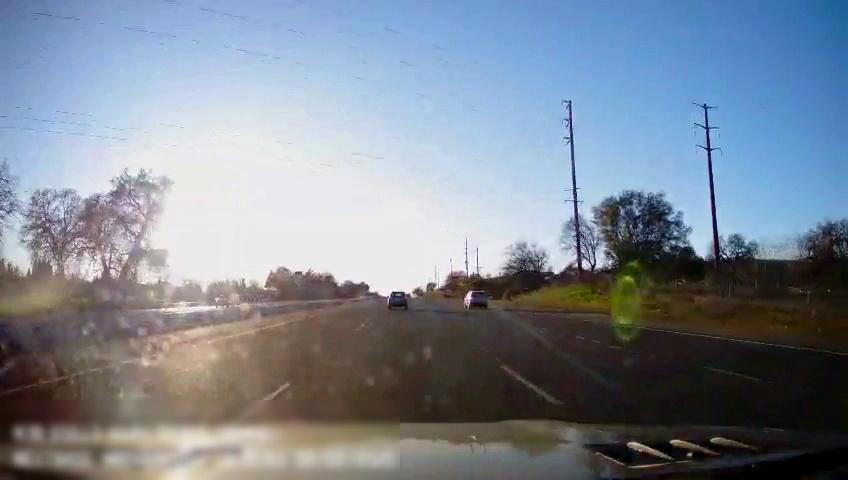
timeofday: Day
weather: Sunny
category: Drivable Space
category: Drivable Space
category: Vehicles | Car
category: Vehicles | Car
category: Vehicles | Truck
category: Lanes | Alternate Lane
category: Lanes | Alternate Lane
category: Lanes | Current Lane
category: Lanes | Current Lane
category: Lanes | Alternate Lane